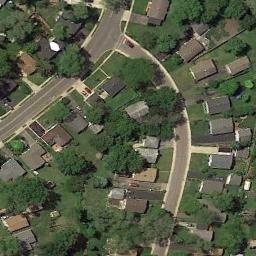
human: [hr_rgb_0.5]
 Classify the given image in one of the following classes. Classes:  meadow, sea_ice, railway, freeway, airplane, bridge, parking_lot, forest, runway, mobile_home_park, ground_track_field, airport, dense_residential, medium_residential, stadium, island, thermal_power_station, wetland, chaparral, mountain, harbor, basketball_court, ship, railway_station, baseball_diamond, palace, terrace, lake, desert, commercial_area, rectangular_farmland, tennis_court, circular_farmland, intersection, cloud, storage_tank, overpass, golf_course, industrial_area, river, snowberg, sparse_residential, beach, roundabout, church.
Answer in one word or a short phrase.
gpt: medium_residential